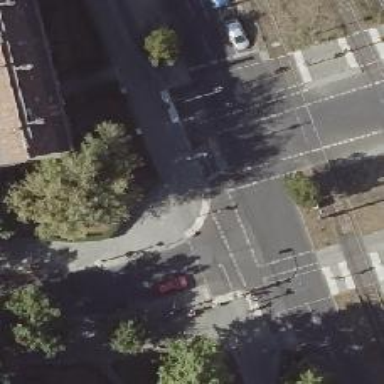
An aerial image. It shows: Cycleway link with asphalt surface.